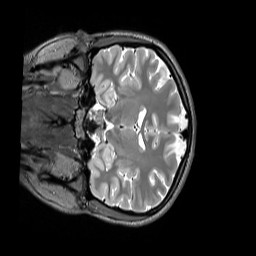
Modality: T2w
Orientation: coronal
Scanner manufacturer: siemens
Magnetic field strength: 3 T
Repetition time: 3.2 s
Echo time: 0.406 s